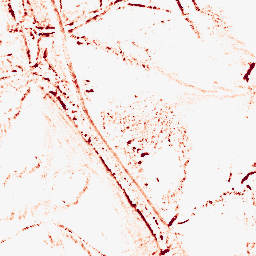
Category: morphological
Decomposition family: morphological_diamond
Decomposition parameters: operation: opening
radius: 3
Upsampling method: sinc_blackman
Upsampling parameters: scale: 4
kernel_size: 16
Upsampling scale: 4